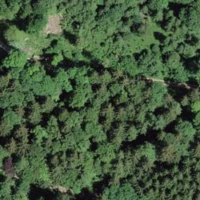
EUNIS habitat code: 41
Species observed at this site:
Campanula trachelium